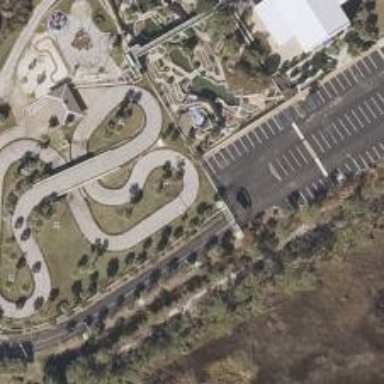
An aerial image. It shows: Karting raceway road for racing enthusiasts.